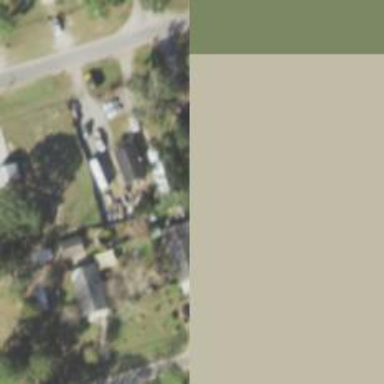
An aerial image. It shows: Residential area composed of single-family homes.